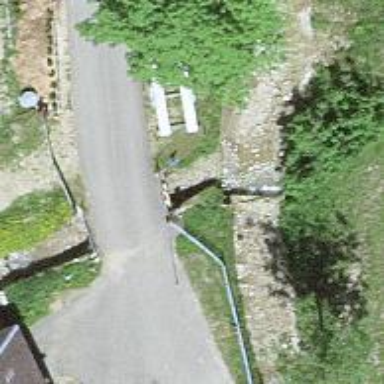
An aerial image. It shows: Unclassified road on bridge.